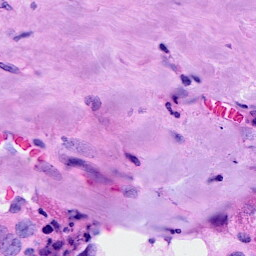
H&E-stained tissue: Breast